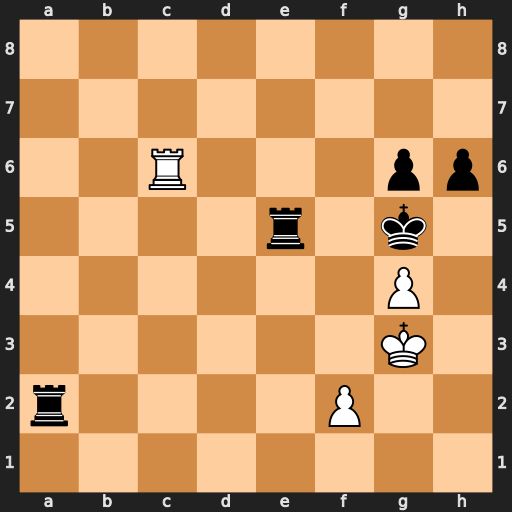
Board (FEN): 8/8/2R3pp/4r1k1/6P1/6K1/r4P2/8
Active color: w
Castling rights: -
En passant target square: -
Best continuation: f4#